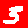
Digit: 3